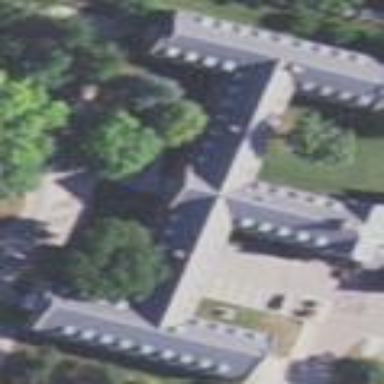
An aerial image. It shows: Dormitory building.